Question: Am working on a winjs based barcode reader application. Initially I will capture the image using camera capture API and will pass that file object to a canvas element and read its barcode using ZXing library. But the image passed to the canvas is not getting rendered completely as follows.

Following is my html code
'''
<body>
<p>Decoding test for static images</p>
<canvas id="canvasDecode" height="200" width="200"></canvas>
<h3 id="result"></h3>
<p>Put some content here and leave the text box</p>
<input id="input" class="win-textarea" onchange="generate_barcode()">
<h3 id="content"></h3>
<canvas id="canvasEncode" height="200" width="200"></canvas>
<img class="imageHolder" id="capturedPhoto" alt="image holder" />
</body>
'''
following is my javascript code
'''
(function () {
"use strict";
WinJS.Binding.optimizeBindingReferences = true;
var app = WinJS.Application;
var activation = Windows.ApplicationModel.Activation;
app.onactivated = function (args) {
if (args.detail.kind === activation.ActivationKind.launch) {
if (args.detail.previousExecutionState !== activation.ApplicationExecutionState.terminated) {
// TODO: This application has been newly launched. Initialize
// your application here.
var dialog = new Windows.Media.Capture.CameraCaptureUI();
var aspectRatio = { width: 1, height: 1 };
dialog.photoSettings.croppedAspectRatio = aspectRatio;
dialog.captureFileAsync(Windows.Media.Capture.CameraCaptureUIMode.photo).then(function (file) {
if (file) {
// draw the image
var canvas = document.getElementById('canvasDecode')
var ctx = canvas.getContext('2d');
var img = new Image;
img.onload = function () {
canvas.width = img.width;
canvas.height = img.height;
ctx.drawImage(img, 0, 0, img.width, img.height);
}
img.src = URL.createObjectURL(file);
// open a stream from the image
return file.openAsync(Windows.Storage.FileAccessMode.readWrite);
}
})
.then(function (stream) {
if (stream) {
// create a decoder from the image stream
return Windows.Graphics.Imaging.BitmapDecoder.createAsync(stream);
}
})
.done(function (decoder) {
if (decoder) {
// get the raw pixel data from the decoder
decoder.getPixelDataAsync().then(function (pixelDataProvider) {
var rawPixels = pixelDataProvider.detachPixelData();
var pixels, format; // Assign these in the below switch block.
switch (decoder.bitmapPixelFormat) {
case Windows.Graphics.Imaging.BitmapPixelFormat.rgba16:
// Allocate a typed array with the raw pixel data
var pixelBufferView_U8 = new Uint8Array(rawPixels);
// Uint16Array provides a typed view into the raw 8 bit pixel data.
pixels = new Uint16Array(pixelBufferView_U8.buffer);
if (decoder.bitmapAlphaMode == Windows.Graphics.Imaging.BitmapAlphaMode.straight)
format = ZXing.BitmapFormat.rgba32;
else
format = ZXing.BitmapFormat.rgb32;
break;
case Windows.Graphics.Imaging.BitmapPixelFormat.rgba8:
// For 8 bit pixel formats, just use the returned pixel array.
pixels = rawPixels;
if (decoder.bitmapAlphaMode == Windows.Graphics.Imaging.BitmapAlphaMode.straight)
format = ZXing.BitmapFormat.rgba32;
else
format = ZXing.BitmapFormat.rgb32;
break;
case Windows.Graphics.Imaging.BitmapPixelFormat.bgra8:
// For 8 bit pixel formats, just use the returned pixel array.
pixels = rawPixels;
if (decoder.bitmapAlphaMode == Windows.Graphics.Imaging.BitmapAlphaMode.straight)
format = ZXing.BitmapFormat.bgra32;
else
format = ZXing.BitmapFormat.bgr32;
break;
}
// create a barcode reader
var reader = new ZXing.BarcodeReader();
reader.onresultpointfound = function (resultPoint) {
// do something with the resultpoint location
}
// try to decode the raw pixel data
var result = reader.decode(pixels, decoder.pixelWidth, decoder.pixelHeight, format);
// show the result
if (result) {
document.getElementById("result").innerText = result.text;
}
else {
document.getElementById("result").innerText = "no barcode found";
}
});
}
});
} else {
// TODO: This application has been reactivated from suspension.
// Restore application state here.
}
args.setPromise(WinJS.UI.processAll());
}
};
app.oncheckpoint = function (args) {
// TODO: This application is about to be suspended. Save any state
// that needs to persist across suspensions here. You might use the
// WinJS.Application.sessionState object, which is automatically
// saved and restored across suspension. If you need to complete an
// asynchronous operation before your application is suspended, call
// args.setPromise().
};
app.start();
})();
function generate_barcode() {
// get the content which the user puts into the textbox
var content = document.getElementById("input").value;
// create the barcode writer and set some options
var writer = new ZXing.BarcodeWriter();
writer.options = new ZXing.Common.EncodingOptions();
writer.options.height = 200;
writer.options.width = 200;
writer.format = ZXing.BarcodeFormat.qr_CODE;
// encode the content to a byte array with 4 byte per pixel as BGRA
var imagePixelData = writer.write(content);
// draw the pixel data to the canvas
var ctx = document.getElementById('canvasEncode').getContext('2d');
var imageData = ctx.createImageData(imagePixelData.width, imagePixelData.heigth);
var pixel = imagePixelData.pixel
for (var index = 0; index < pixel.length; index++) {
imageData.data[index] = pixel[index];
}
ctx.putImageData(imageData, 0, 0);
}
'''
The same code worked well when I was using the file picker API. Let me knew where I went wrong.
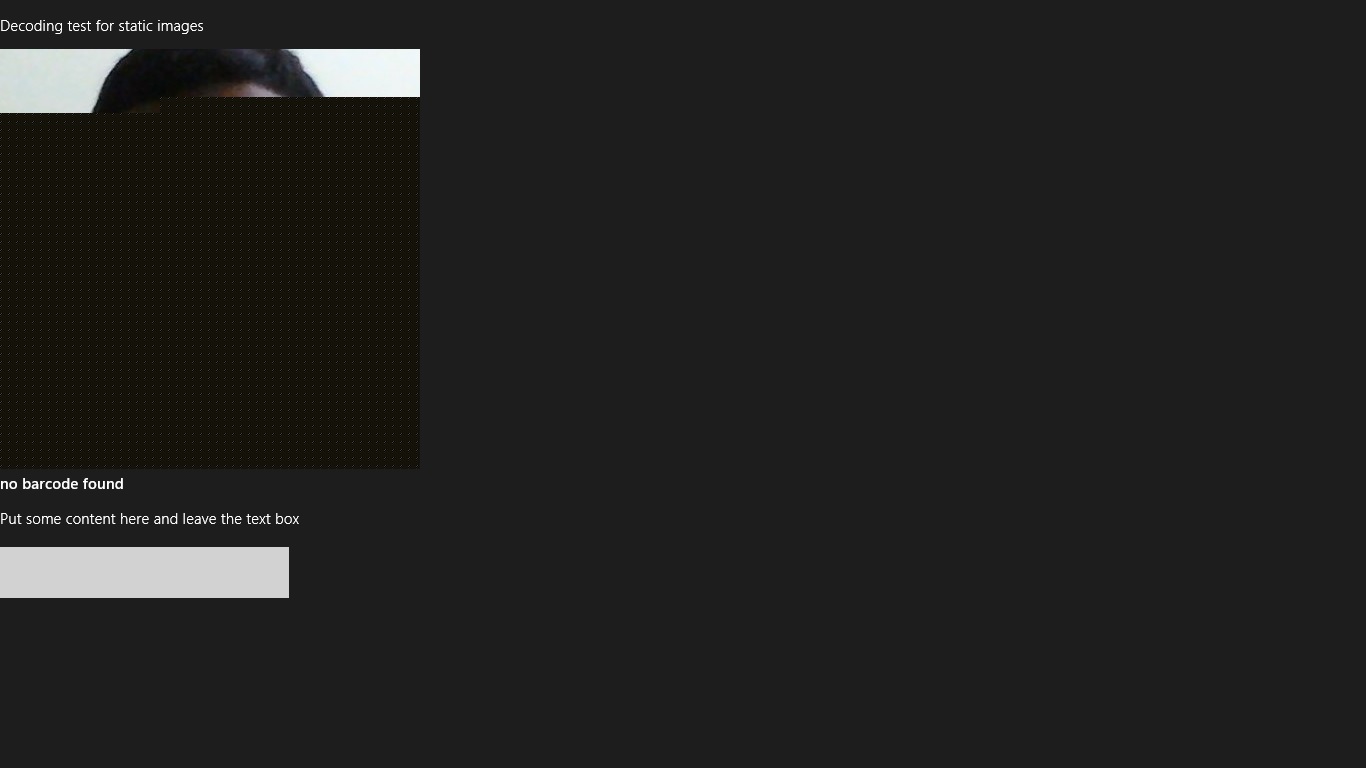
Answer: I think that you're running into some problems with asynchronicity here. I applaud your use of chained calls to then(), but there's a hidden problem - assignment to img.src begins an asynchronous operation while the image is loaded. Your code continues on BEFORE the img.onload event has been raised, and so the closure which img.onload reaches into for the img variable (the pointer to the file URL) changes before the image has fully loaded.
Here's some code that worked for me.
'''
// Inside handler for app.activated ...
var dialog = new Windows.Media.Capture.CameraCaptureUI();
var aspectRatio = { width: 1, height: 1 };
dialog.photoSettings.croppedAspectRatio = aspectRatio;
dialog.captureFileAsync(Windows.Media.Capture.CameraCaptureUIMode.photo)
.then(function (file) {
// draw the image
var canvas = document.getElementById('canvasDecode')
var ctx = canvas.getContext('2d');
var img = new Image;
img.onload = function () {
canvas.width = img.width;
canvas.height = img.height;
ctx.drawImage(img, 0, 0, img.width, img.height);
// open a stream from the image
decodePic(file);
}
img.onerror = function (err) {
WinJS.log && WinJS.log("Error loading image");
}
img.src = URL.createObjectURL(file);
});
'''
And then I moved the file decoding / barcode reading stuff to a new function.
'''
function decodePic(file) {
file.openAsync(Windows.Storage.FileAccessMode.readWrite)
.then(function (stream) {
if (stream) {
// create a decoder from the image stream
return Windows.Graphics.Imaging.BitmapDecoder.createAsync(stream);
}
})
.done(function (decoder) {
if (decoder) {
// get the raw pixel data from the decoder
decoder.getPixelDataAsync().then(function (pixelDataProvider) {
// YOUR BARCODE READING CODE HERE.
});
}
});
}
'''
I hope this helps!